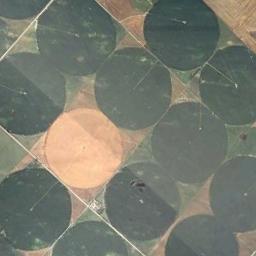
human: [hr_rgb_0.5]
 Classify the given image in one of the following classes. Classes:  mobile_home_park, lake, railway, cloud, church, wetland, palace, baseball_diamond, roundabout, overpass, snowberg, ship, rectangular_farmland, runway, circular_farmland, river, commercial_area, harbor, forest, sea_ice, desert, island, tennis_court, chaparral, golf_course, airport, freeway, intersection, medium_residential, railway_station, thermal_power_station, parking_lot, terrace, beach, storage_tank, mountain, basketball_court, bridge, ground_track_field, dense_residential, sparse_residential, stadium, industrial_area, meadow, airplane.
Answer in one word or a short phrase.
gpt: circular_farmland